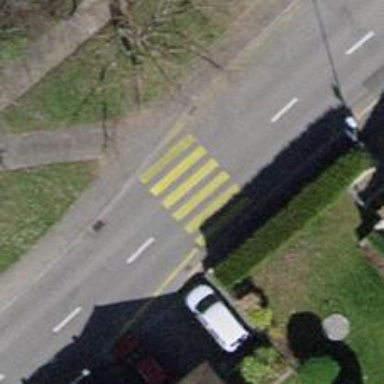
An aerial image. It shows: Marked crossing with zebra markings on the road.